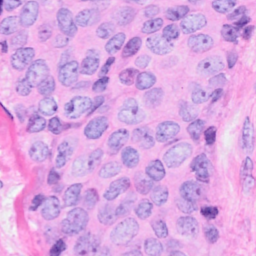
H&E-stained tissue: Breast